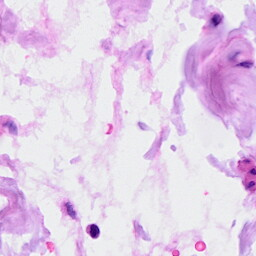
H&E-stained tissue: Ovarian